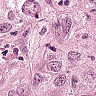
Metastatic tissue present: yes